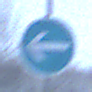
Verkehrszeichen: VorgeschriebeneFahrtrichtungHierLinks
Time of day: Midday
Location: Outdoor (Nature)
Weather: Overcast
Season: Winter
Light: Natural